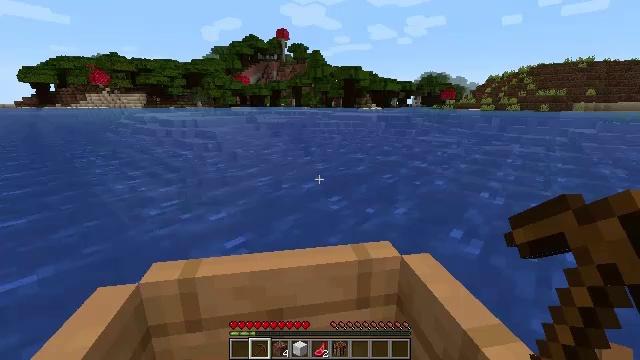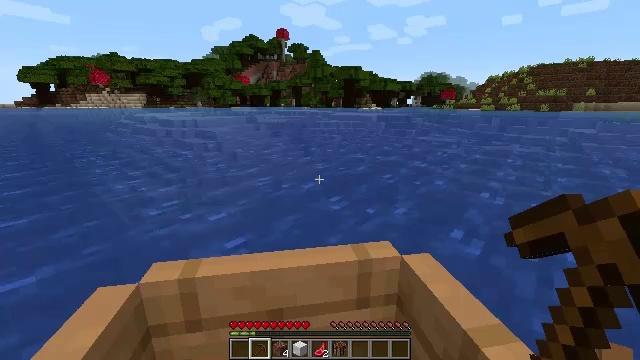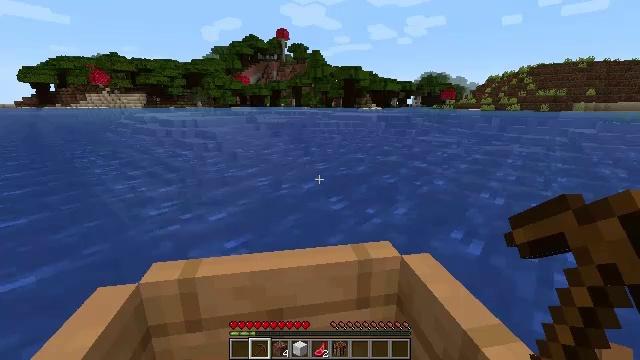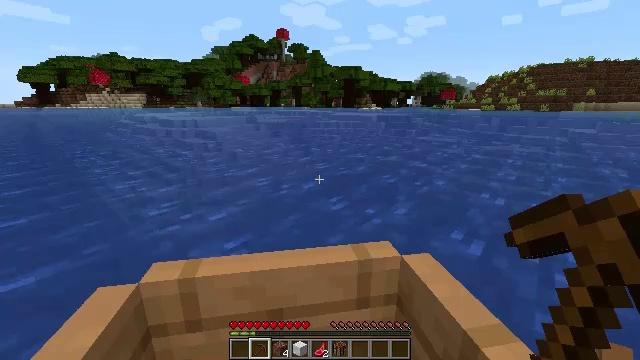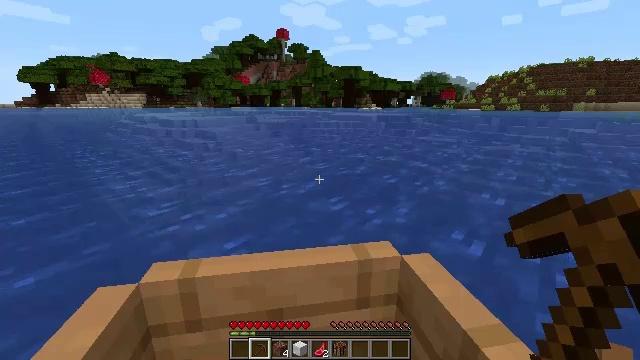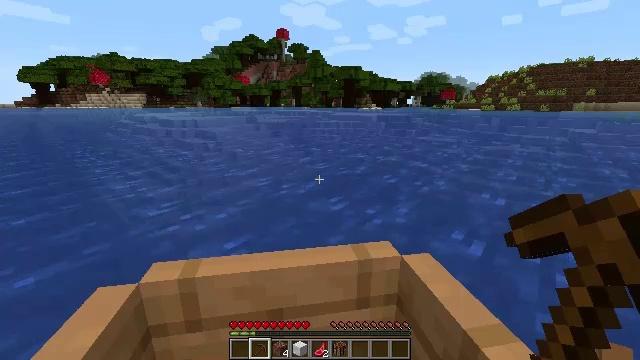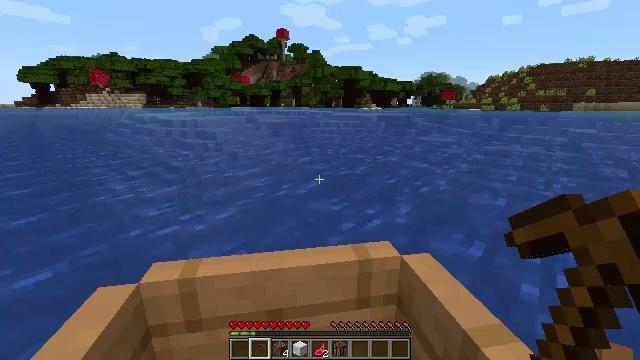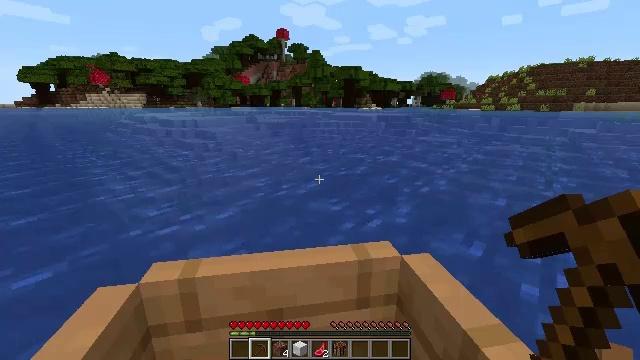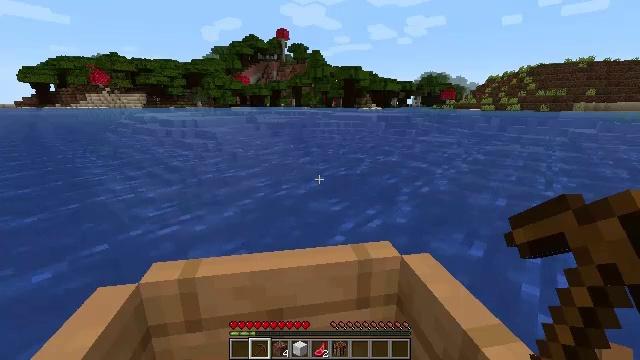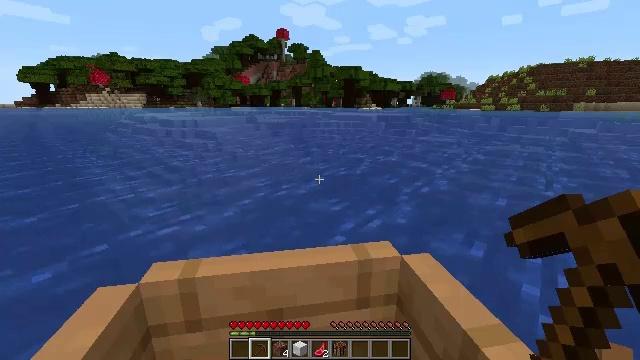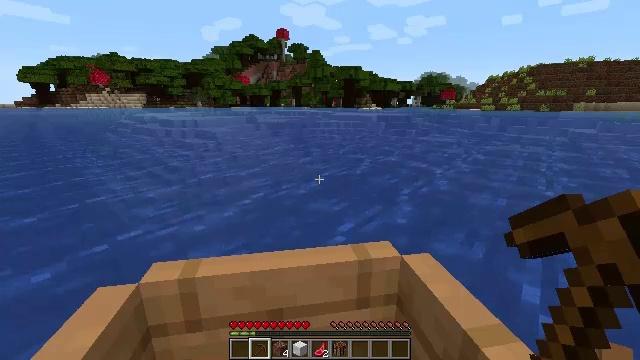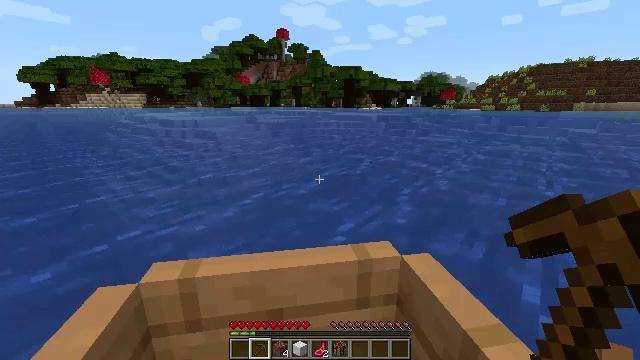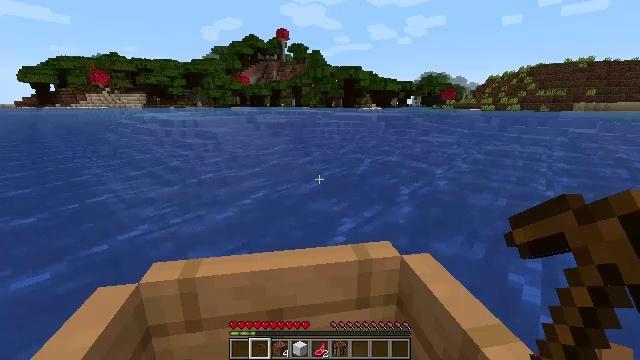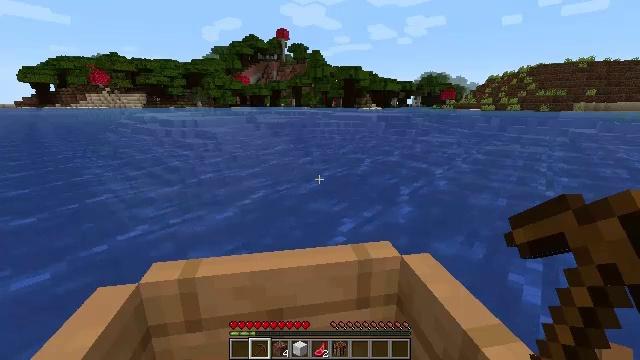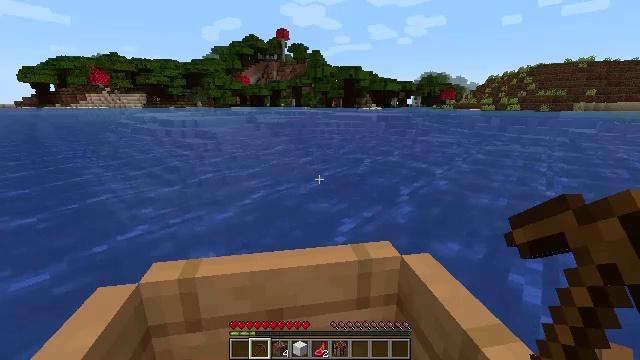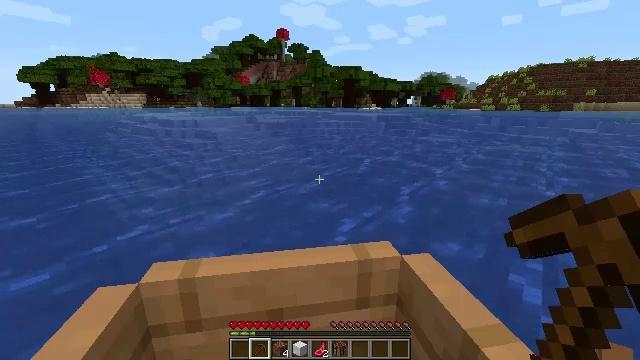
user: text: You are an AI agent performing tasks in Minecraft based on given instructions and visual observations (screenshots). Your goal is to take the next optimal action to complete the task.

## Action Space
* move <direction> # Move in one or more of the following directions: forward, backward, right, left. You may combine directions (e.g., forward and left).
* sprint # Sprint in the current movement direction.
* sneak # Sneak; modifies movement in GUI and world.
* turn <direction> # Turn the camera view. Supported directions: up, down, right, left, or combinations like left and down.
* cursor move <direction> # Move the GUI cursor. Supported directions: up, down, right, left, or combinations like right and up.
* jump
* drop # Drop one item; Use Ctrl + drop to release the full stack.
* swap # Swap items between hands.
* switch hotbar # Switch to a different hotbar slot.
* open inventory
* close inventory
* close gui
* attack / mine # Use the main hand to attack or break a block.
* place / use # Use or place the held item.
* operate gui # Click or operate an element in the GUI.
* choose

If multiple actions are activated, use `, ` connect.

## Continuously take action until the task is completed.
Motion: motion action
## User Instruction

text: Mine the dark oak log from a tree.
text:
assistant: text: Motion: no_op
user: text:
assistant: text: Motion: no_op
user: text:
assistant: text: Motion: no_op
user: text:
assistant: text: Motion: no_op
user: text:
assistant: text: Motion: no_op
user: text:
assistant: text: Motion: no_op
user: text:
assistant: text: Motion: no_op
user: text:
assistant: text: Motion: no_op
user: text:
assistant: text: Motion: no_op
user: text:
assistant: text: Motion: no_op
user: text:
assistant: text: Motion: no_op
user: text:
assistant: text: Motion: no_op
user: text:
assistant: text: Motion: no_op
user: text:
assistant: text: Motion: no_op
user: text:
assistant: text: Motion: no_op
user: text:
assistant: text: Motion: no_op
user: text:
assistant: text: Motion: no_op
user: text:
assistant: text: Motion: no_op
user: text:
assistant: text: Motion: no_op
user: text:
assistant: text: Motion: no_op
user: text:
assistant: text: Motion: no_op
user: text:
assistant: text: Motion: no_op
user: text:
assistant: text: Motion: no_op
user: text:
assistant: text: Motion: no_op
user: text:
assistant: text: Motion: no_op
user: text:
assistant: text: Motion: no_op
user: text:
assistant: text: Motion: no_op
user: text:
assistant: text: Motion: no_op
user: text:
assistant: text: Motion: no_op
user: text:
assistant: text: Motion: no_op